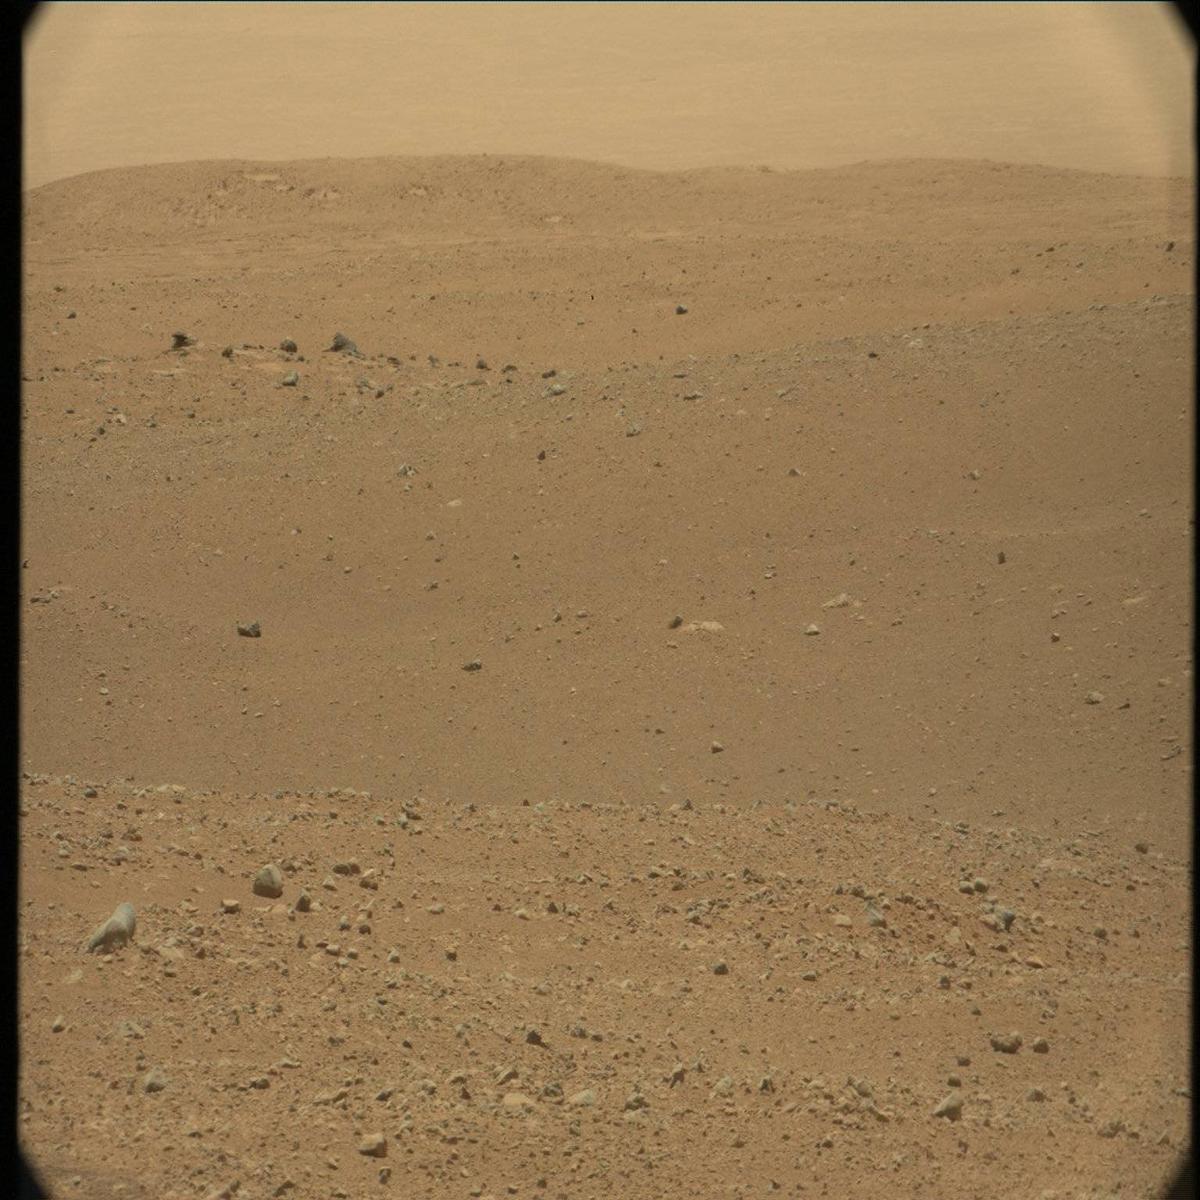
Terrain classes present: Bedrock, Ridge, Rock, Sand / Soil